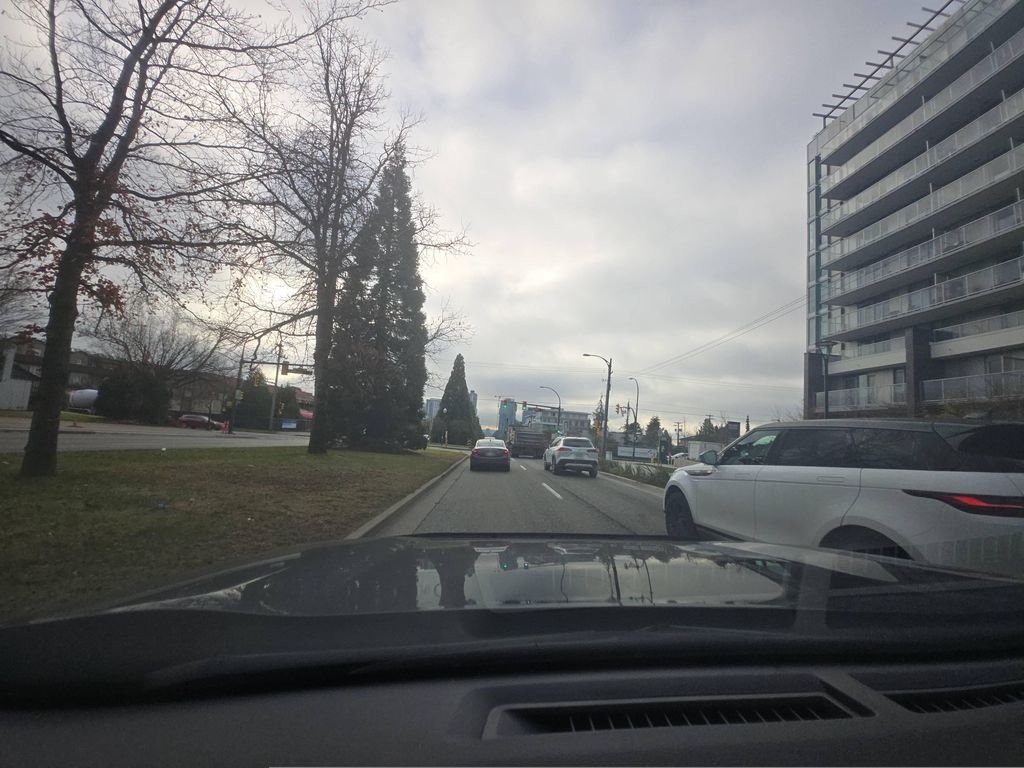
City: vancouver